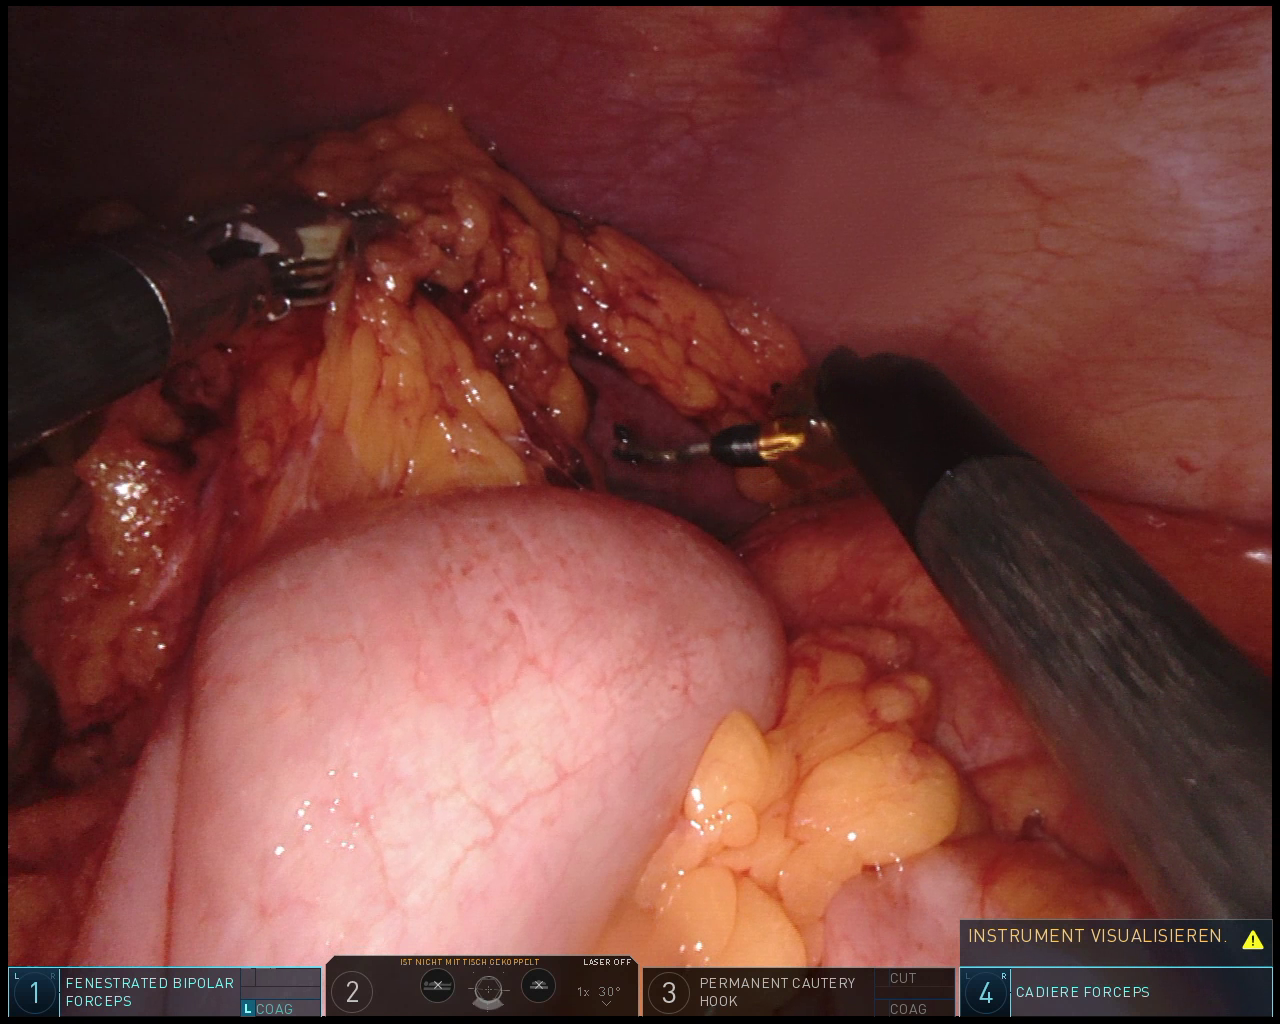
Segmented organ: spleen
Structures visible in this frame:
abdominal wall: yes
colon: yes
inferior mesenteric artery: no
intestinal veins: no
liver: no
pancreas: no
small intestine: no
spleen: yes
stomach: no
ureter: no
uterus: no
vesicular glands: no